Interaction volume radius: 10 \u00c5
Interaction volume height: 10 \u00c5
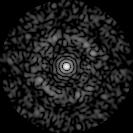
Disorder parameter: 0.8546